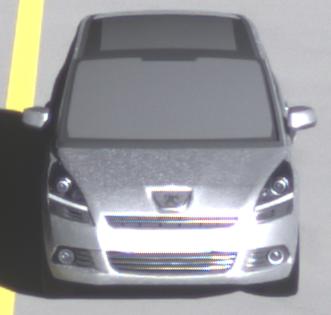
Make: Peugeot
Model: 5008 120 VTi
Detailed model: 5008 (I) Van
Model produced from: 2009/10
Model produced until: 2011/07
Doors: 5
Color: white
Road condition: dry road
Daytime: morning or afternoon
Contrast: high contrast